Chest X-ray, PA view. Patient: 22 years old, sex F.
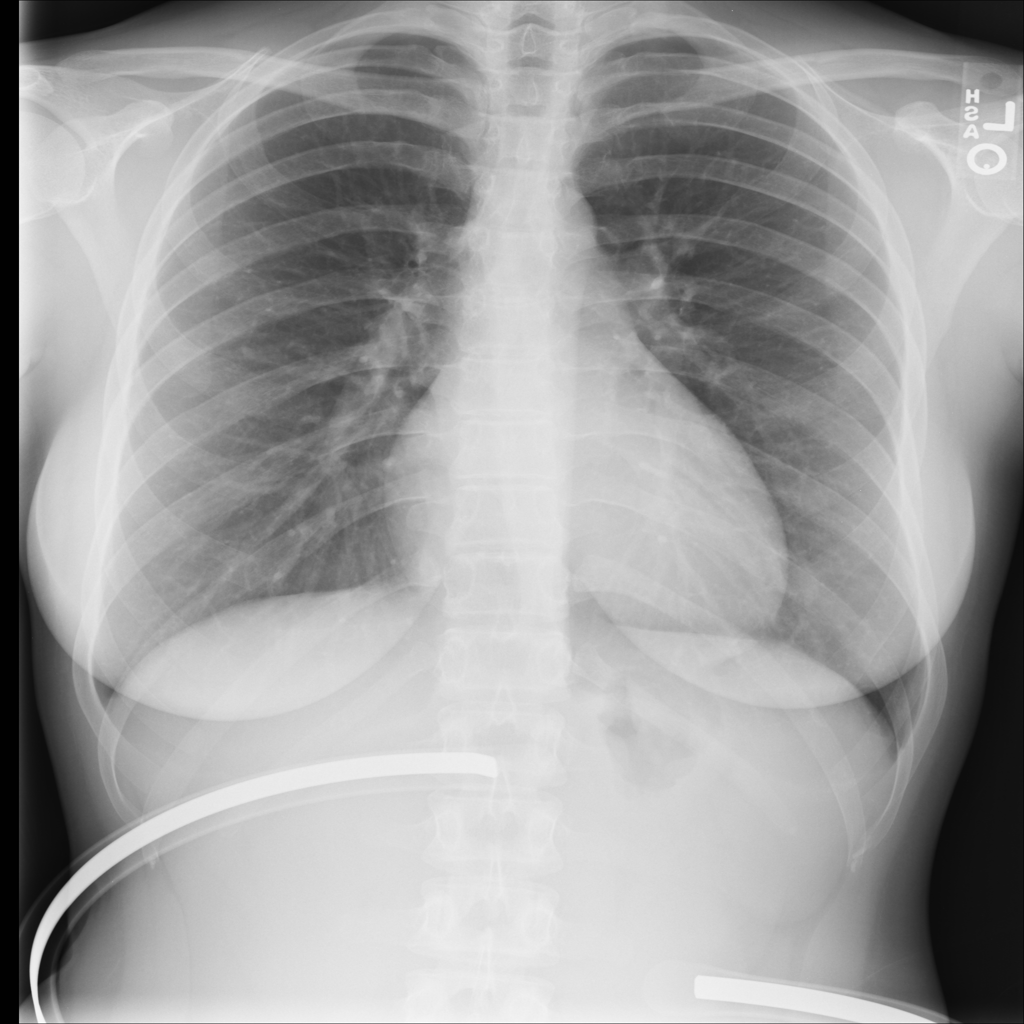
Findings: No Finding